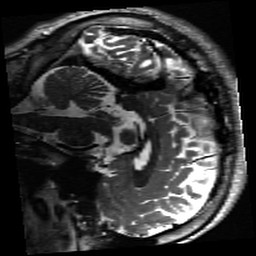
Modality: inplaneT2
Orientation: sagittal